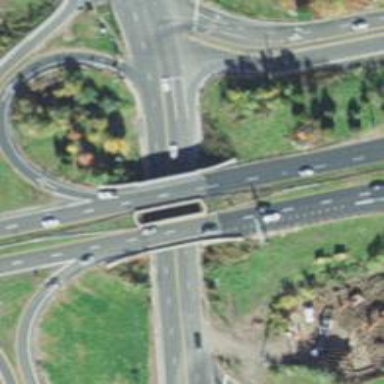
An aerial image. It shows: Motorway junction.